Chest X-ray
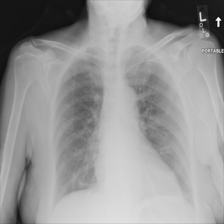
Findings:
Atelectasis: positive
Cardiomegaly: negative
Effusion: negative
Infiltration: positive
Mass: negative
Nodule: negative
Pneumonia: negative
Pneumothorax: negative
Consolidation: negative
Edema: negative
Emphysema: negative
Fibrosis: negative
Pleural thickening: negative
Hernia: negative